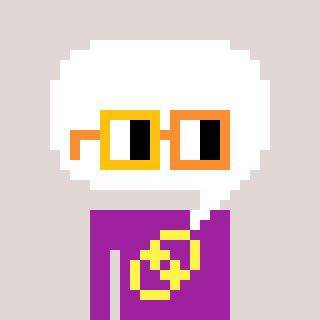
a pixel art character with square yellow and orange glasses, a speech bubble-shaped head and a magenta-colored body on a warm background